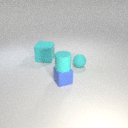
small cyan rubber sphere behind small blue rubber cube